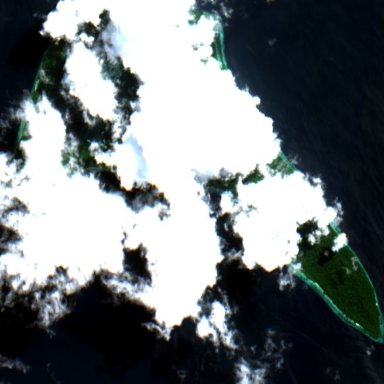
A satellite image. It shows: Island with natural coastline.